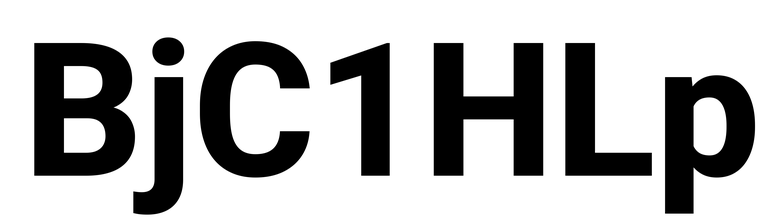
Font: Roboto_ExtraBold